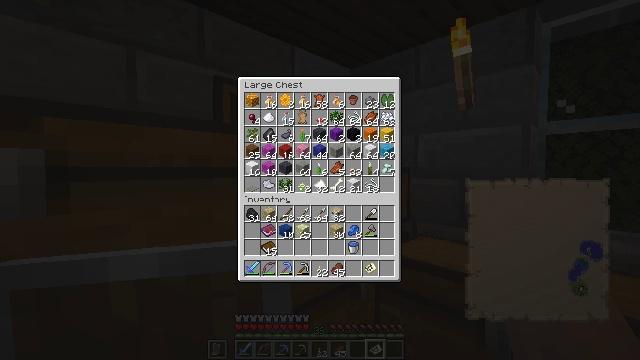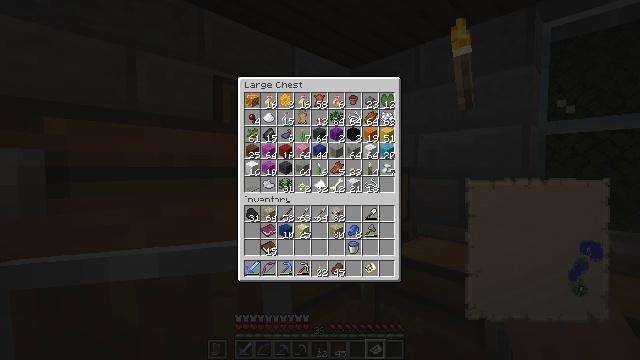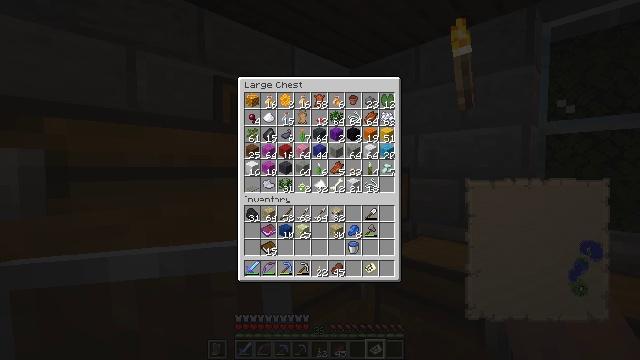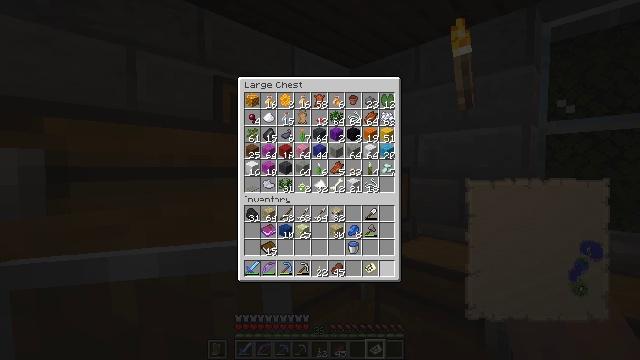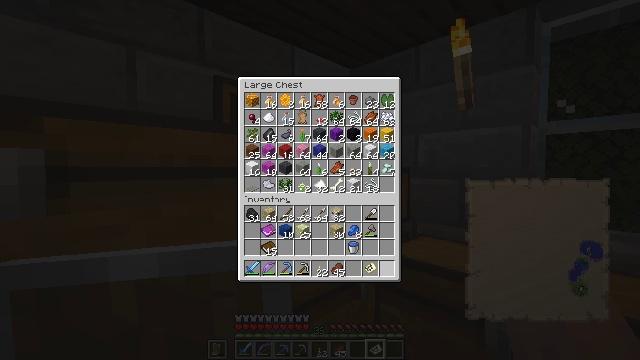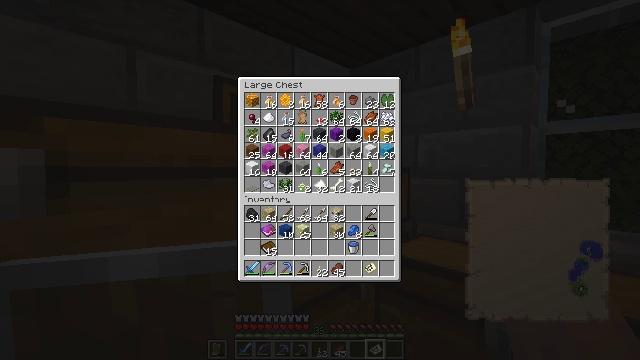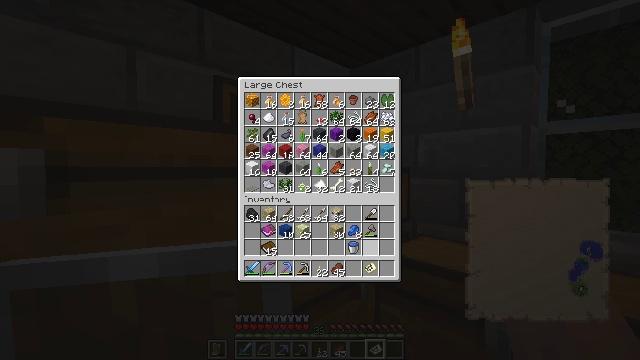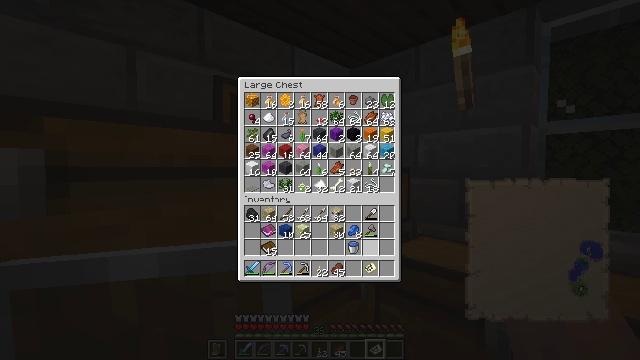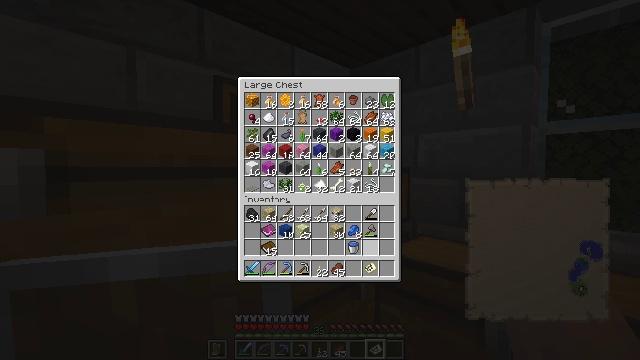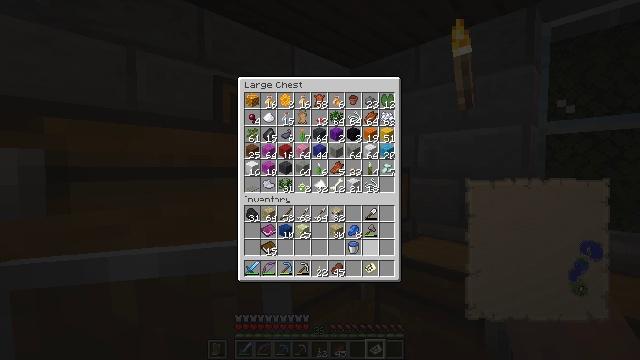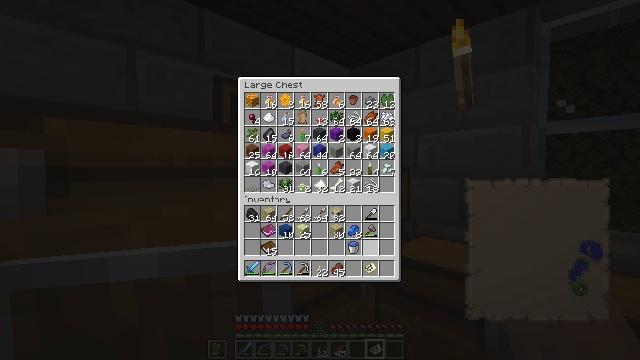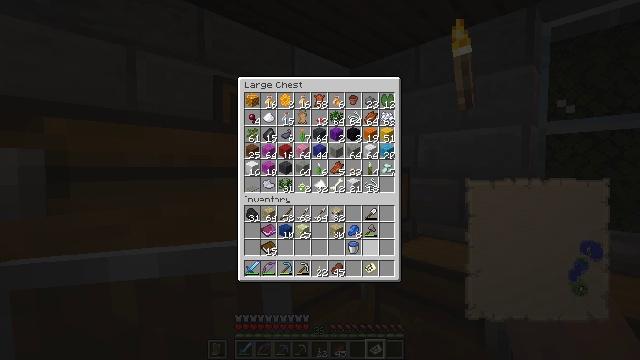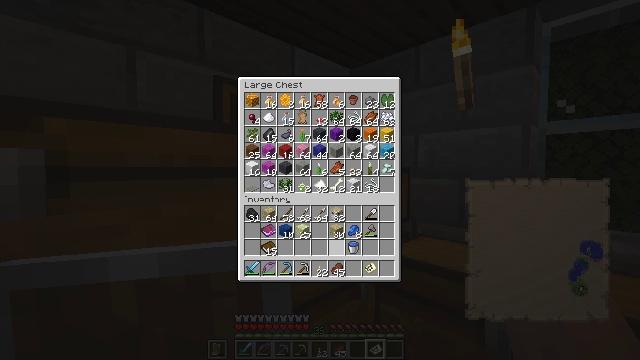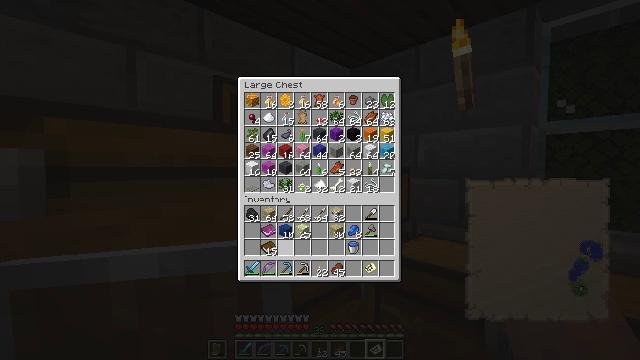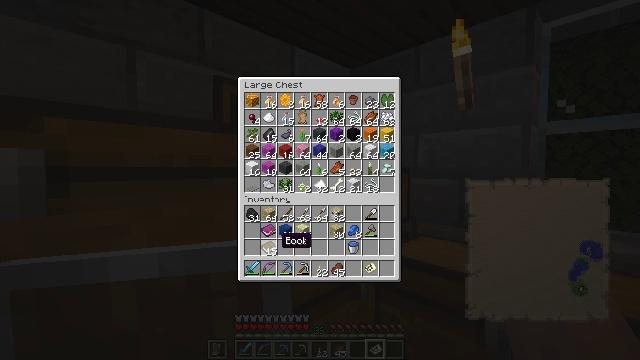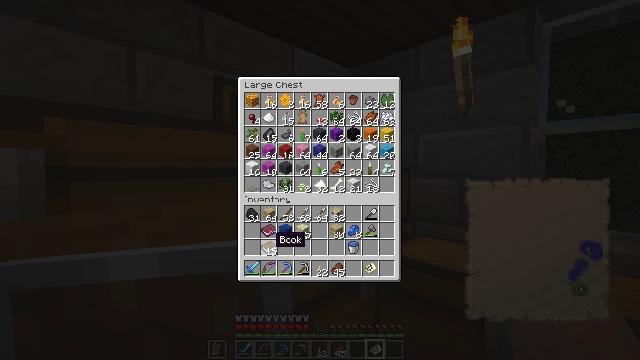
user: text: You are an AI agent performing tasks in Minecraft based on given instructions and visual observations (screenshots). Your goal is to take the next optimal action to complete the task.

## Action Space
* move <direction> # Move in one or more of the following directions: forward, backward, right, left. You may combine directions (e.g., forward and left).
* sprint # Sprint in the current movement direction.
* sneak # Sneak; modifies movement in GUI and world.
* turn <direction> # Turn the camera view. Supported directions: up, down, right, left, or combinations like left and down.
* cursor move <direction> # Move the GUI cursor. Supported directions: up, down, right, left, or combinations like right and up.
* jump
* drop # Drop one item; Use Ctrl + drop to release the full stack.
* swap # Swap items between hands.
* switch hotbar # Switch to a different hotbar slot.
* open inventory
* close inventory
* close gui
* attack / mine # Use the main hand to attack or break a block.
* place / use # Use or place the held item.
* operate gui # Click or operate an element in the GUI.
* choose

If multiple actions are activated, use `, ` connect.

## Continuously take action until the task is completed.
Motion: motion action
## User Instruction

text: Arrange iron ingots in a U-shape to craft a cauldron.
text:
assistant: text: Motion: no_op
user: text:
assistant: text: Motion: no_op
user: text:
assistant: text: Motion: cursor move left
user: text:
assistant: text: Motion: cursor move left
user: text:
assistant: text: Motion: no_op
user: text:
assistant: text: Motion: no_op
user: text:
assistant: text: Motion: no_op
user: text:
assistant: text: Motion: no_op
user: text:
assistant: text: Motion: no_op
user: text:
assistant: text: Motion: no_op
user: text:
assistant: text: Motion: no_op
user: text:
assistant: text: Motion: cursor move left
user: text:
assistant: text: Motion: cursor move left
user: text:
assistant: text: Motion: cursor move left
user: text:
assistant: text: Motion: no_op
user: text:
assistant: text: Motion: operate gui
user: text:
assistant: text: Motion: cursor move left
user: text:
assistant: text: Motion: no_op
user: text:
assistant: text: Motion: no_op
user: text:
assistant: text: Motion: no_op
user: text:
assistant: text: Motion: operate gui
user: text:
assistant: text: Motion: no_op
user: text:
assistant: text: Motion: no_op
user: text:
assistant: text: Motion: no_op
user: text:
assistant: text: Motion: cursor move right
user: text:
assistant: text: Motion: no_op
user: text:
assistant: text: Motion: operate gui
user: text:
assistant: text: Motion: operate gui
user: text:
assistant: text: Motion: no_op
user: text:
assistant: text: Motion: cursor move down